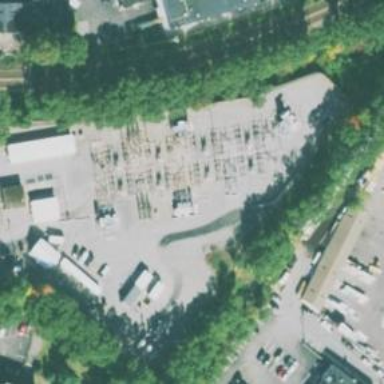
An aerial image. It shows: Switch for power supply.